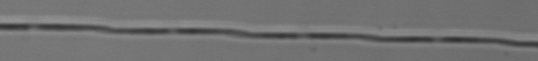
Label: Pseudo-nitzschia